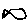
Label: fish